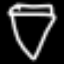
Label: diamond